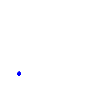
Particle: kaon